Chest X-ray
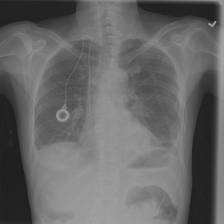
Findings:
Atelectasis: negative
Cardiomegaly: negative
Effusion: negative
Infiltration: negative
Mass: negative
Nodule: negative
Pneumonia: negative
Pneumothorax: negative
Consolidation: negative
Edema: negative
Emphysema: negative
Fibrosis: negative
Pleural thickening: negative
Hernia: negative